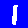
Digit: 1